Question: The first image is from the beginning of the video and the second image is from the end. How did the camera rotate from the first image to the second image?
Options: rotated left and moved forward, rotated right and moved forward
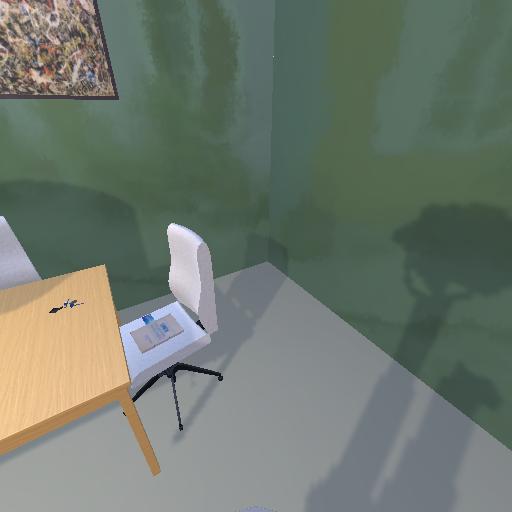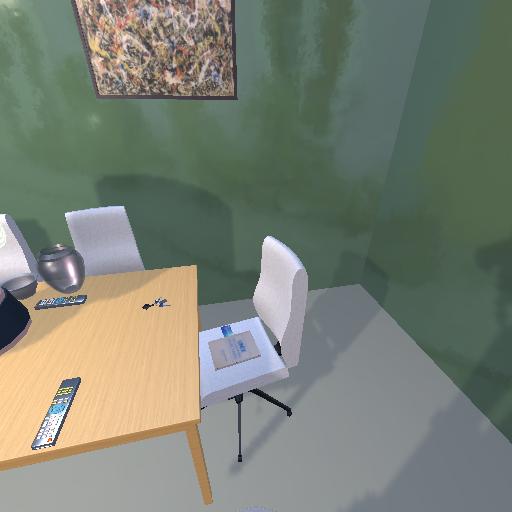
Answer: rotated left and moved forward